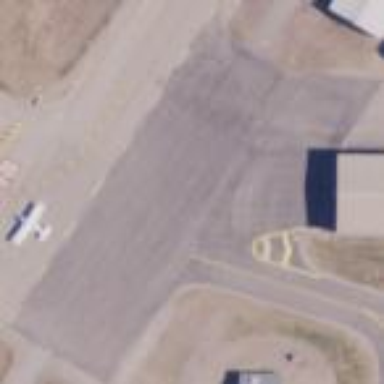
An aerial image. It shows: Apron at the airport.